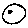
Label: moon